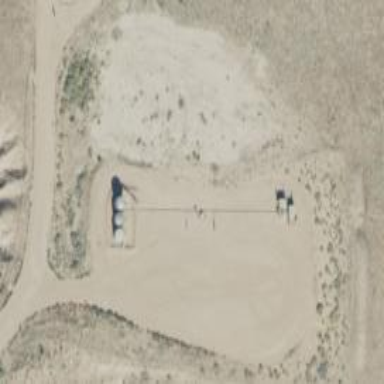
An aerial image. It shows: Petroleum well.